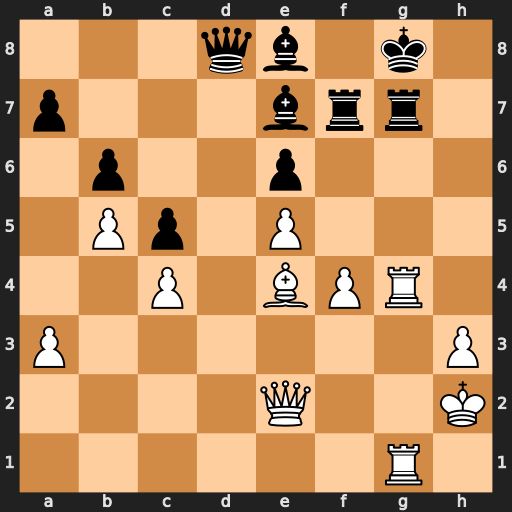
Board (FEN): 3qb1k1/p3brr1/1p2p3/1Pp1P3/2P1BPR1/P6P/4Q2K/6R1
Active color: w
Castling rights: -
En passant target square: -
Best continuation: Bg6 Bf8 Bxf7+